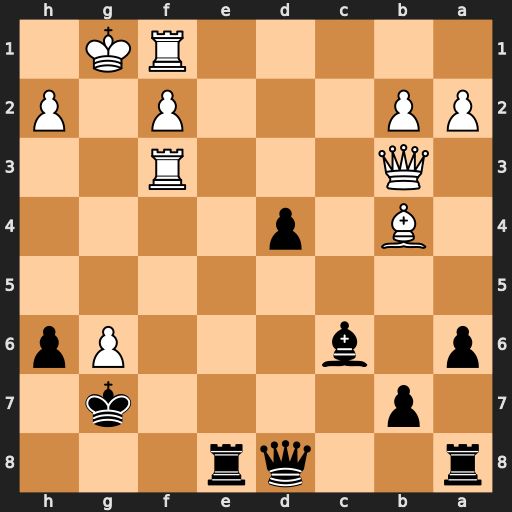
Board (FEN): r2qr3/1p4k1/p1b3Pp/8/1B1p4/1Q3R2/PP3P1P/5RK1
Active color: b
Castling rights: -
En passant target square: -
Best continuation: Bd5 Qa3 Bxf3